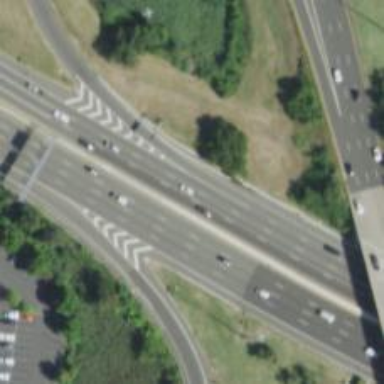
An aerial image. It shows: Urban freeway or expressway.